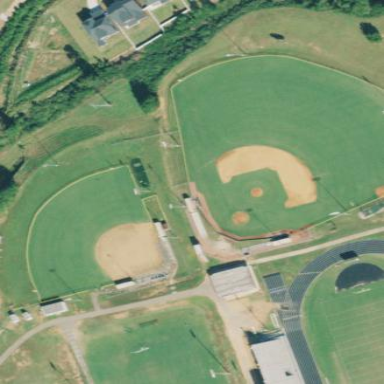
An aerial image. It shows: Baseball pitch for leisure land.